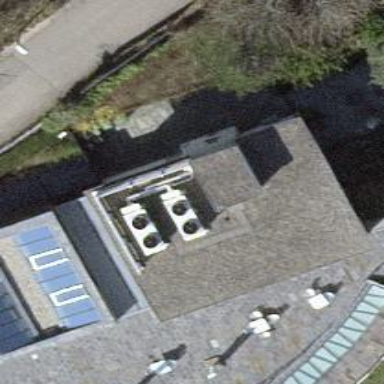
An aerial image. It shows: Arts centre.